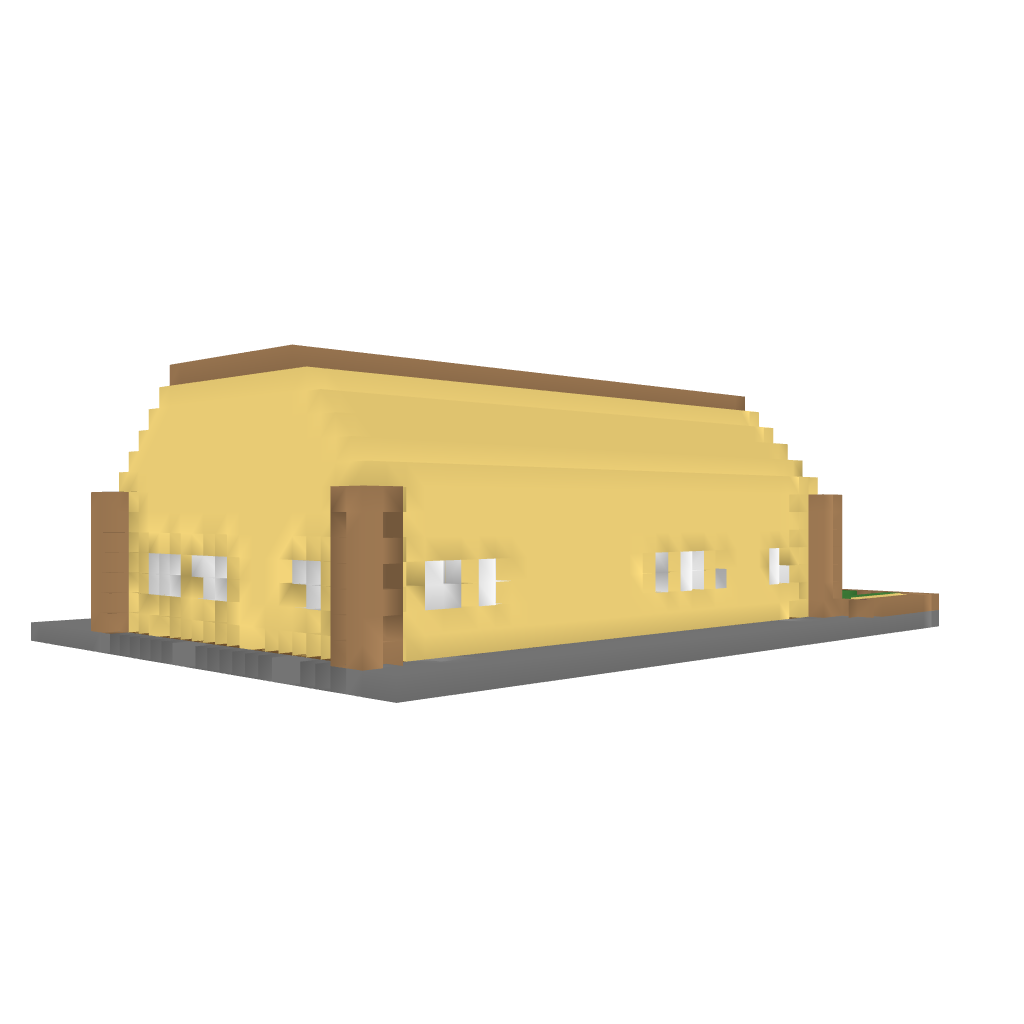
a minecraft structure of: Large Sandstone House bad low quality